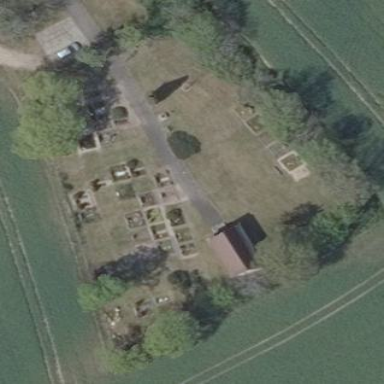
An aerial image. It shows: Cemetery.